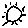
Label: sun